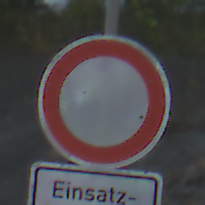
Verkehrszeichen: VerbotFahrzeugeAllerArt
Zusatzzeichen unten: BesondereFahrzeugeUndTransportgueter3
Umgebung: Outdoor, Nature
Tageszeit: MorningAfternoon
Wetter: PartlyCloudy
Licht: Natural
Jahreszeit: NotSpecified
Kontrast: HighContrast